Aerial crown-view tile of a tropical tree (Barro Colorado Island, Panama), acquired 20241014:
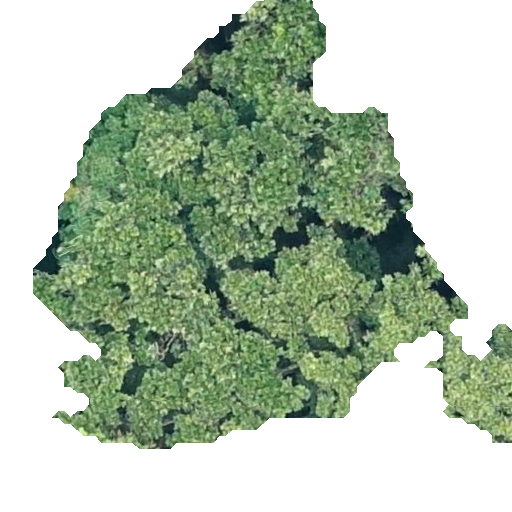
Species: Anacardium excelsum
GBIF accepted scientific name: Anacardium excelsum
Crown area: 204.696 m²